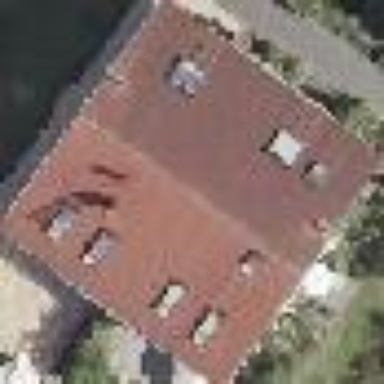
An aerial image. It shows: Semidetached house with gabled roof.